Question: I did my work in visual studio 2010 c++ console , but now i am trying to convert my work into windows app (making interface of it) in visual studio c++ . For that i have to add some header files which i have to add manually in windows form application, like

and it show me some error's in it like
'''
DetectRegions.h(10): error C2146: syntax error : missing ';' before identifier 'filename'
DetectRegions.h(10): error C4430: missing type specifier - int assumed. Note: C++ does not support default-int
DetectRegions.h(10): error C4430: missing type specifier - int assumed. Note: C++ does not support default-int
DetectRegions.h(11): error C2061: syntax error : identifier 'string'
DetectRegions.h(14): error C2143: syntax error : missing ';' before '<'
DetectRegions.h(14): error C4430: missing type specifier - int assumed. Note: C++ does not support default-int
DetectRegions.h(14): error C2238: unexpected token(s) preceding ';'
DetectRegions.h(16): error C2143: syntax error : missing ';' before '<'
DetectRegions.h(16): error C4430: missing type specifier - int assumed. Note: C++ does not support default-int
DetectRegions.h(16): error C2238: unexpected token(s) preceding ';'
DetectRegions.h(17): error C2061: syntax error : identifier 'RotatedRect'
DetectRegions.h(18): error C2653: 'cv' : is not a class or namespace name
DetectRegions.h(18): error C2146: syntax error : missing ';' before identifier 'histeq'
DetectRegions.h(18): error C4430: missing type specifier - int assumed. Note: C++ does not support default-int
DetectRegions.h(18): error C2061: syntax error : identifier 'Mat'
DetectRegions.h(18): error C4430: missing type specifier - int assumed. Note: C++ does not support default-int
DetectRegions.h(18): warning C4183: 'histeq': missing return type; assumed to be a member function returning 'int'
'''
'Plate.h' is same like 'DetectRegions.h'
I add the other headers of 'opencv' in Form1.h like
'''
#include "opencv2/features2d/features2d.hpp"
#include <opencv/highgui.h>
#include "opencv2/opencv.hpp" .......
'''
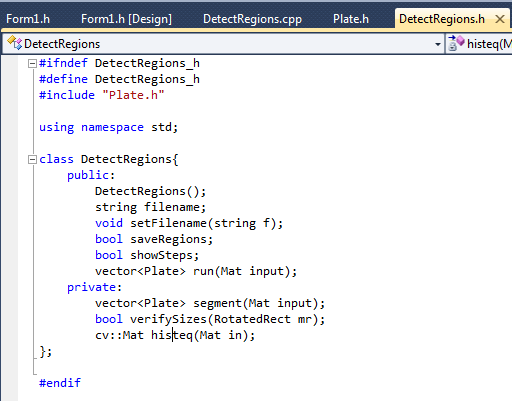
Answer: You're using std::string and std::vector in DetectRegions.h, but aren't including their headers
'''
#include <string>
#include <vector>
'''
Likewise, you need to include the cv headers there if you're using them there.